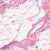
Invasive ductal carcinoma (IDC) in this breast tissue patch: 0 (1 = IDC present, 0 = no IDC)